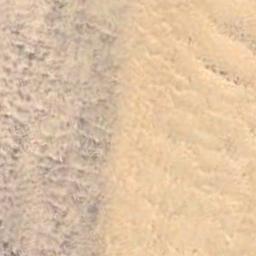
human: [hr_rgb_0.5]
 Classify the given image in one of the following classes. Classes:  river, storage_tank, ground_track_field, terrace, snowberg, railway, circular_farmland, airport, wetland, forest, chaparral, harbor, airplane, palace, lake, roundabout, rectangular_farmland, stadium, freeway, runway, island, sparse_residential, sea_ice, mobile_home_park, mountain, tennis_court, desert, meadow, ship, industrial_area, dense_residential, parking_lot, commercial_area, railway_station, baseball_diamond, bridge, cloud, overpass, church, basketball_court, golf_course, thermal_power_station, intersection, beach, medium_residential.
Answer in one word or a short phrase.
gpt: desert